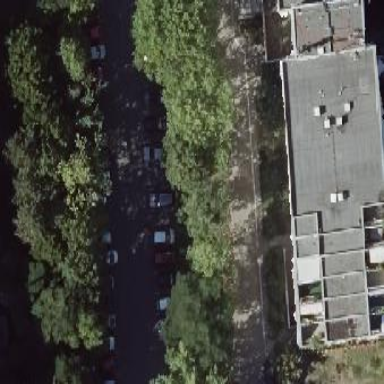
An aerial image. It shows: Parking area.